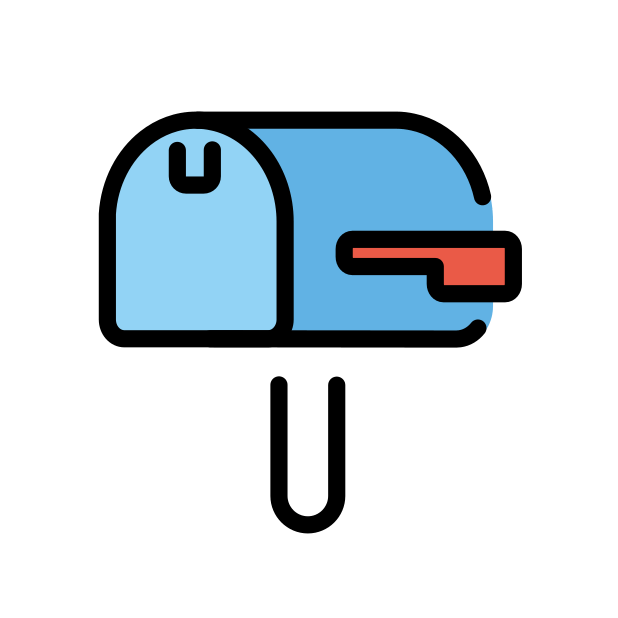
Emoji: 📪
Name: closed mailbox with lowered flag
Unicode: 0x1f4ea